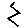
Label: zigzag